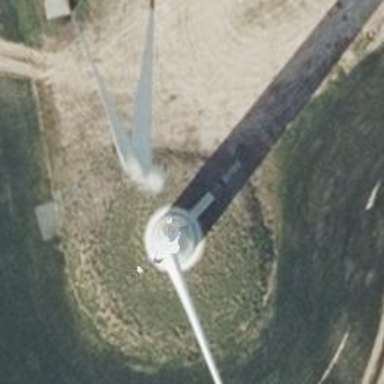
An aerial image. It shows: Wind generator powered by Vestas horizontal axis wind turbine.